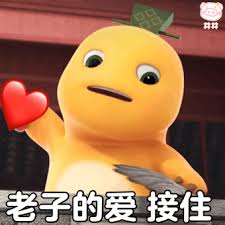
Label: nailong